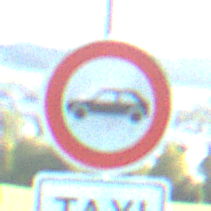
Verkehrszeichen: VerbotPersonenkraftwagen
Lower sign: BesondereFahrzeugeUndTransportgueter1
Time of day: MorningAfternoon
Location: Outdoor (Nature)
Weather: PartlyCloudy
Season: NotSpecified
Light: Natural